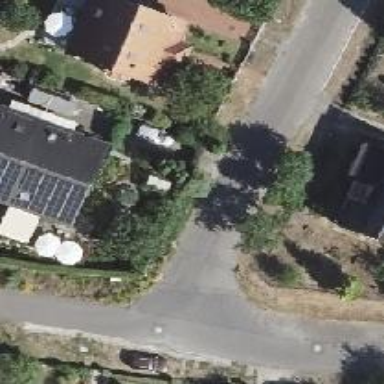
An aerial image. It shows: Residential road with asphalt surface and no sidewalks.